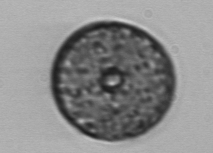
Label: Coscinodiscus